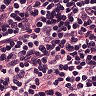
Metastatic tissue present: no